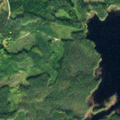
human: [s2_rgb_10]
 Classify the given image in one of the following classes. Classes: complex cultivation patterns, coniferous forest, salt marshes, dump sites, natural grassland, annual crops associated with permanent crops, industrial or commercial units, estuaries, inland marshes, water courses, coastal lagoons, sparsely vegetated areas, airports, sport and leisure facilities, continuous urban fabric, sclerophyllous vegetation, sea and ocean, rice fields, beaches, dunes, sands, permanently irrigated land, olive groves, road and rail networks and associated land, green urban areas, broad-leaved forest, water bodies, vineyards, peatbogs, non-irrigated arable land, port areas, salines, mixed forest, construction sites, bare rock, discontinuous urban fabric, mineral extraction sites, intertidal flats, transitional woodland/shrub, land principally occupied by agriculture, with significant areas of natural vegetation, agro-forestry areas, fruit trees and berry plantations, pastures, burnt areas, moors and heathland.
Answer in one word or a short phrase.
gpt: coniferous forest, transitional woodland/shrub, water bodies